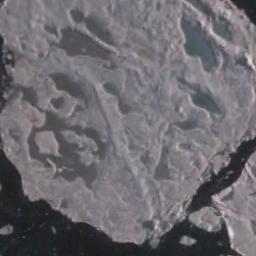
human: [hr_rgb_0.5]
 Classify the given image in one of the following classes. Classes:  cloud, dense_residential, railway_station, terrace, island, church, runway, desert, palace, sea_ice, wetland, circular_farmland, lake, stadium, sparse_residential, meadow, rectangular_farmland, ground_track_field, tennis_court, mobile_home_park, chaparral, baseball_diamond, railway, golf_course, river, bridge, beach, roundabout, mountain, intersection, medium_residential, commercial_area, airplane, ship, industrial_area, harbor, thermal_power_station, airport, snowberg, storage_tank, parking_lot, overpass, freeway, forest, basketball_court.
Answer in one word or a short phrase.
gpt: sea_ice